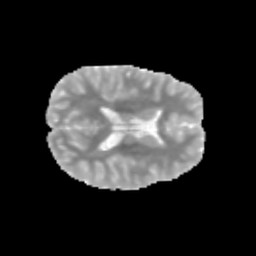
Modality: MD
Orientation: axial
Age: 11
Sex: male
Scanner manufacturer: siemens
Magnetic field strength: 3 T
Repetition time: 3.8 s
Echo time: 0.07 s